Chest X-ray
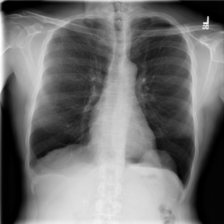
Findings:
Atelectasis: negative
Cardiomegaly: negative
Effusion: negative
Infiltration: negative
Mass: negative
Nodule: negative
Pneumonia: negative
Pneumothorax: negative
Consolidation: negative
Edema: negative
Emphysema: negative
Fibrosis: negative
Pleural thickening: negative
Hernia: negative